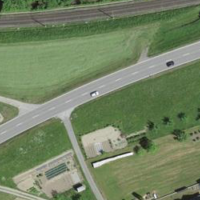
EUNIS habitat code: 25
Species observed at this site:
Neottia nidus-avis
Sanicula europaea